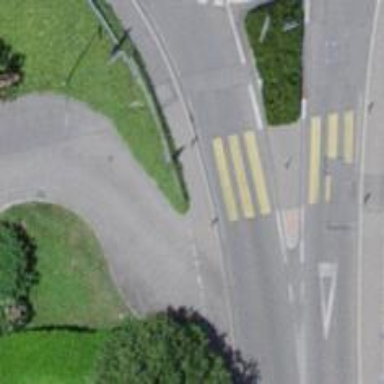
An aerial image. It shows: Marked pedestrian crossing with zebra designation and central island.